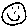
Label: smiley face